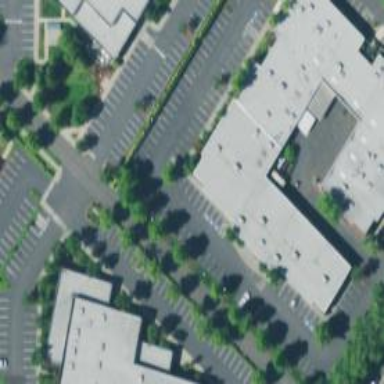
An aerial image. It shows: Parking space is available.